Question:
I am wondering why the image doesn't stretch the entire table cell?
Here is the code:
'''
<td width="110" height="100" style="margin: 0; padding: 0; border: 1px solid rgb(0, 174, 239); background-color: #00FF00">
<a target="_blank" href="http://mymed.com/provider.aspx?id=2611" xt="SPCLICKSTREAM" name="Kamin_1"><img style="width: 100%; height: 100%; display: inline-block;" alt="s, kam, MD" border=0 src="http://mymed.com/images/email/Physicians/Kaminski.jpg" name="Cont_19" /></a>
</td>
'''
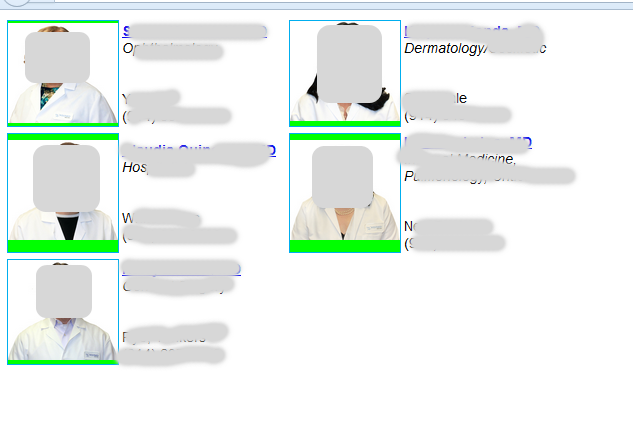
Answer: Because the percentage value for <URL> doesn't have any explicit width/height.
You'd need to display the anchor tag as 'block' then apply then set its width/height to '100%' as well.
'''
a {
display: block;
width: 100%;
height: 100%;
}
'''
Also, there would be <URL> because the image is aligned vertically in its baseline by default. In order to fix that you should align the image as follows:
'''
img { vertical-align: bottom; }
'''
Also note that <URL>; So you could remove the useless 'margin: 0;' inline style from '<td>'.